Field crop: maize
Growth stage: 2
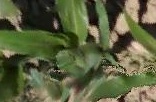
Species: maize